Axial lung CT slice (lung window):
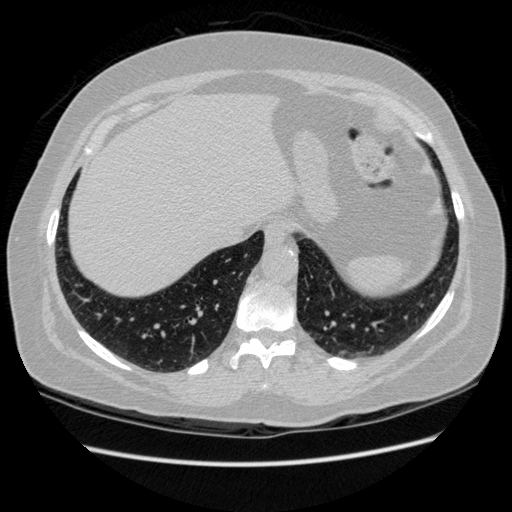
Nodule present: no